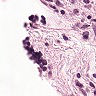
Metastatic tissue present: no